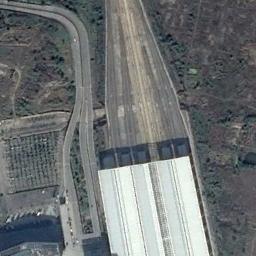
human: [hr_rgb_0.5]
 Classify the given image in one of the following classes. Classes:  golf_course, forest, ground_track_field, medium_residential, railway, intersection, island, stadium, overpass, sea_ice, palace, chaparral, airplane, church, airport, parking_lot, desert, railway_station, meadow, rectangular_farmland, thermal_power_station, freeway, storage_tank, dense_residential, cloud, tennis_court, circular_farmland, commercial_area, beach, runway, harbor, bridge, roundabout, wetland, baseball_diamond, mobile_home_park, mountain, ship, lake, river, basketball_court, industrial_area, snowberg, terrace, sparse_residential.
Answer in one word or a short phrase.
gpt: railway_station